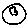
Label: moon